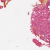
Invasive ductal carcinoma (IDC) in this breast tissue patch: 0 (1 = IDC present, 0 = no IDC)